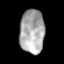
Tissue: prostate
Cell type: T cells
Senescence score: 0.3173
Nuclear area (px): 1055
Mean DAPI intensity: 170.588